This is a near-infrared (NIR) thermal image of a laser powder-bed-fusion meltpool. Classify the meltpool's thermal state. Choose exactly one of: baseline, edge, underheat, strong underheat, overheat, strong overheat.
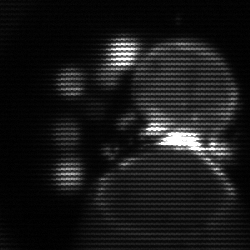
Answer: edge